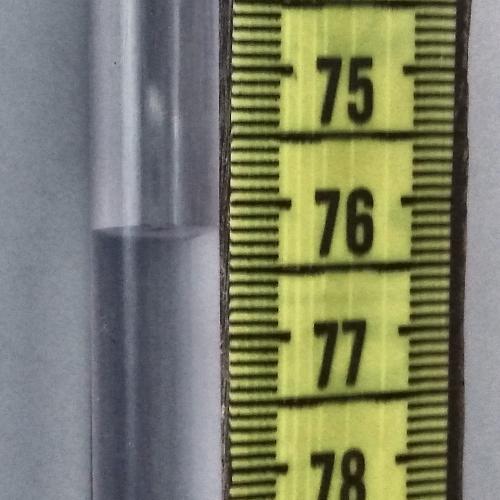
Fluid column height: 76.2 cm